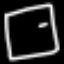
Label: square